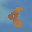
Label: 8